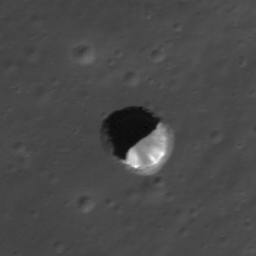
Pit: Highland 1
Host crater: Highland
Host type: highland
Lunar coordinates: latitude 43.966, longitude 23.084